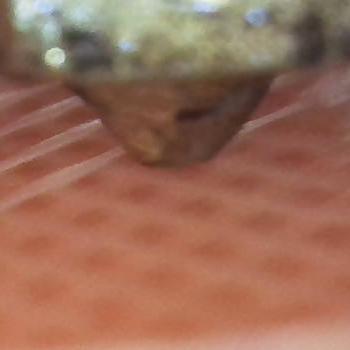
Flow rate: 33%